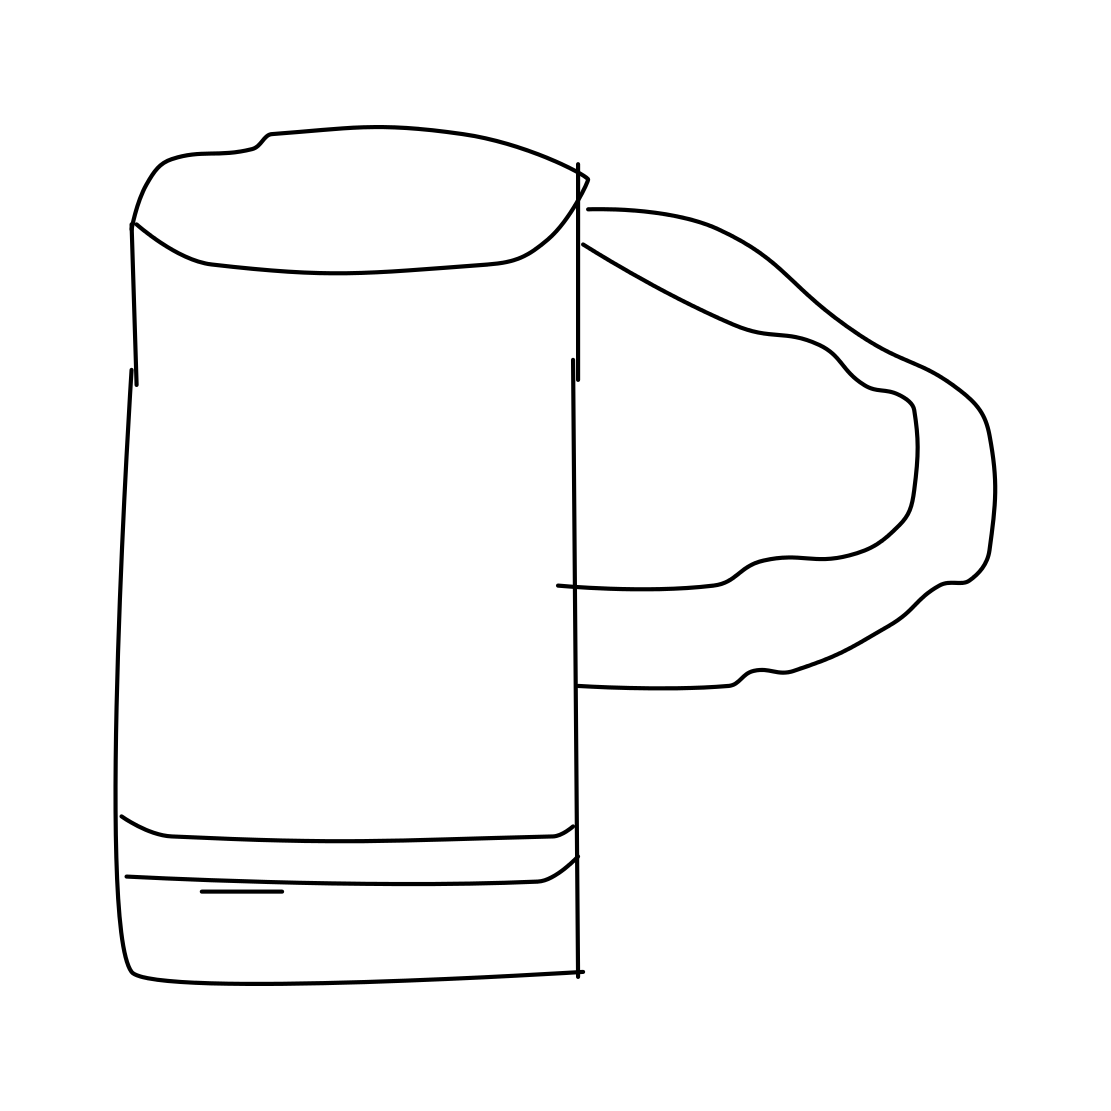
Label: beer-mug